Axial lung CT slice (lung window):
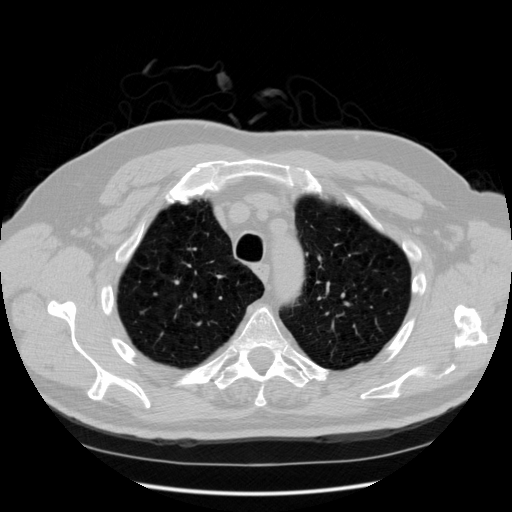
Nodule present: no